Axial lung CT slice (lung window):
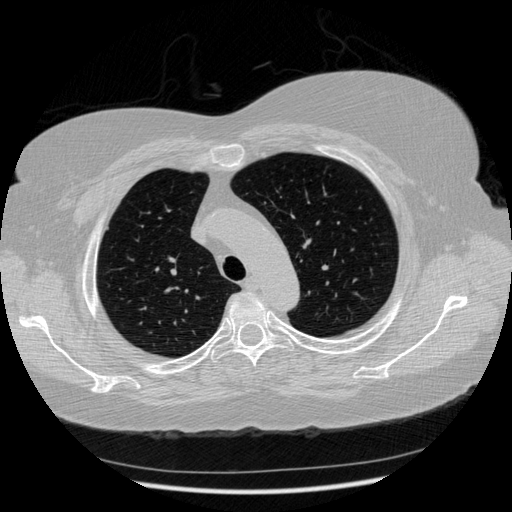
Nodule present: no